Interaction volume radius: 5 \u00c5
Interaction volume height: 35 \u00c5
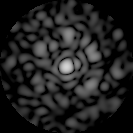
Disorder parameter: 0.7329